Brain MRI, t1w sequence, axial 2D slice.
Patient: age 42, sex F, weight 78 kg, height 1.78 m
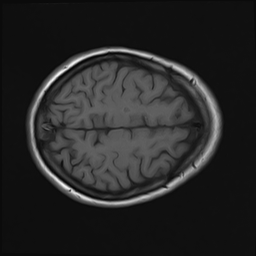